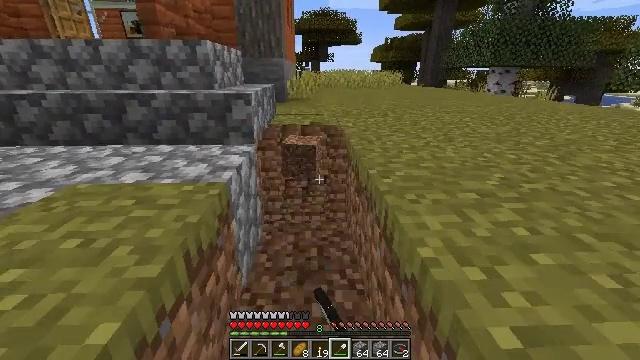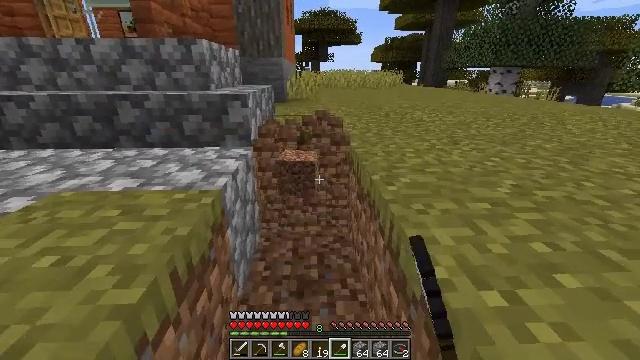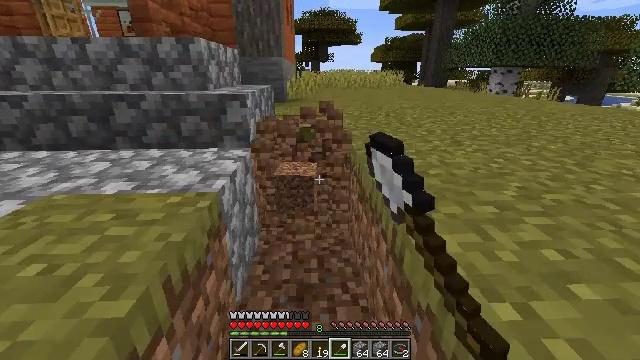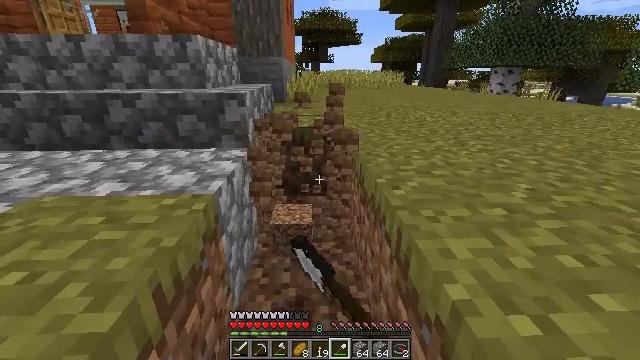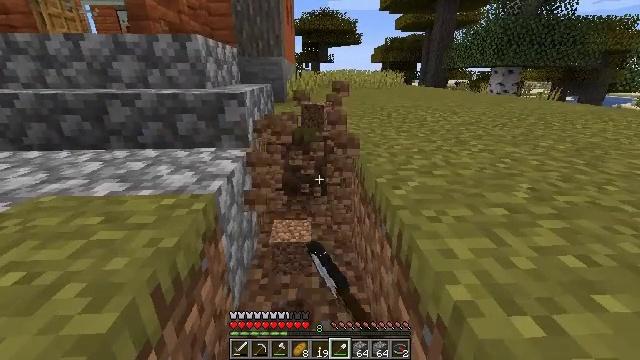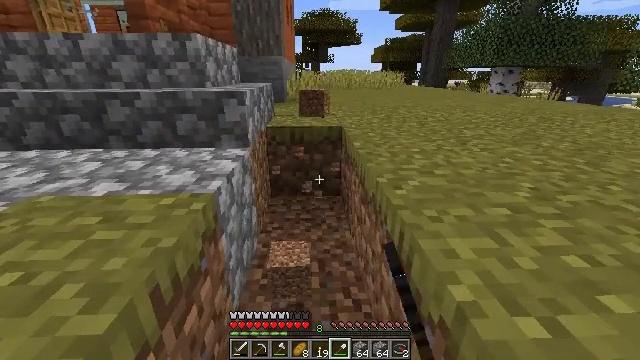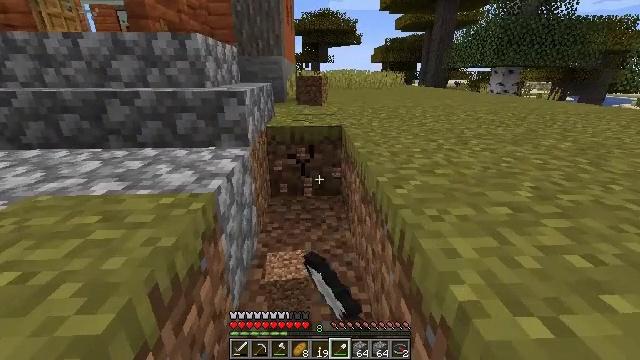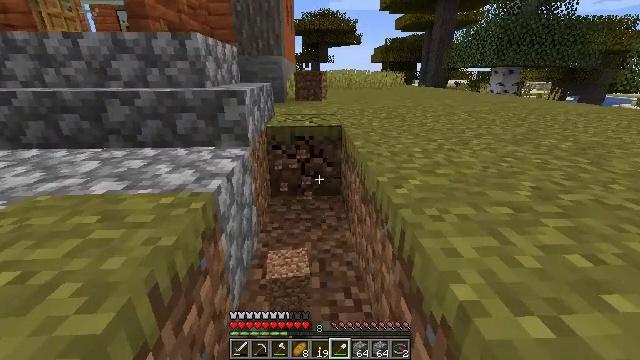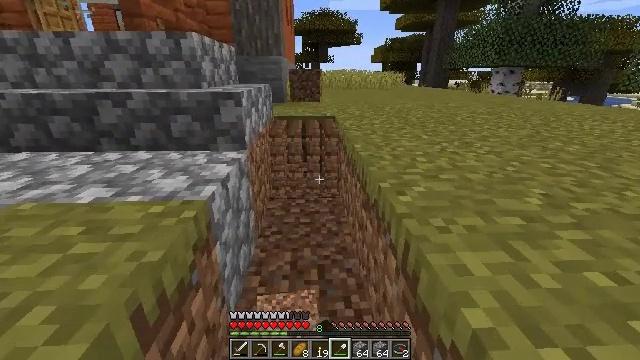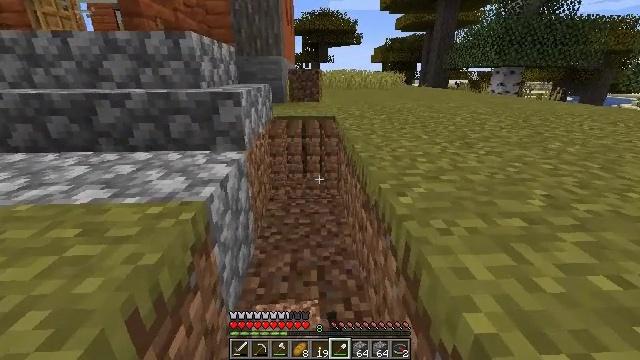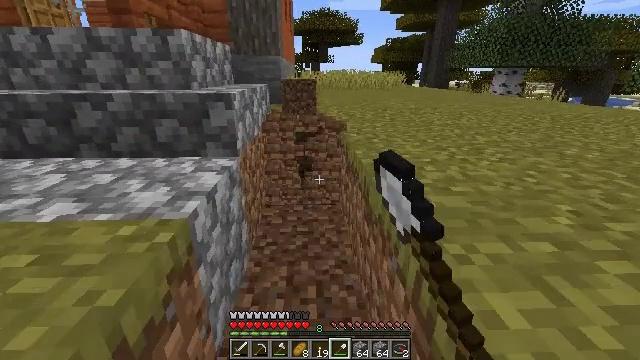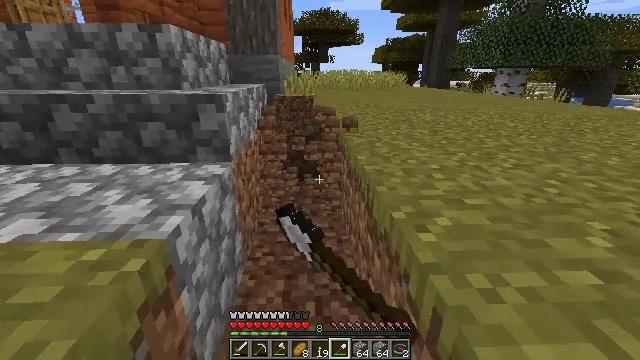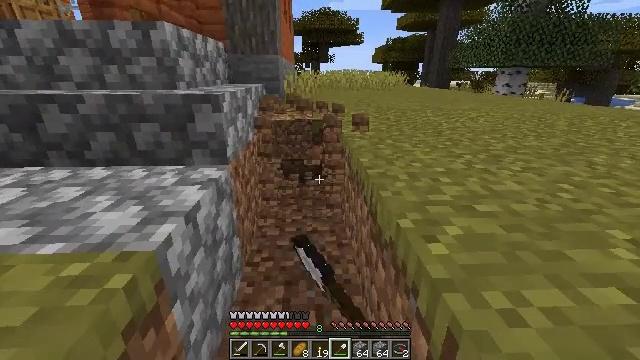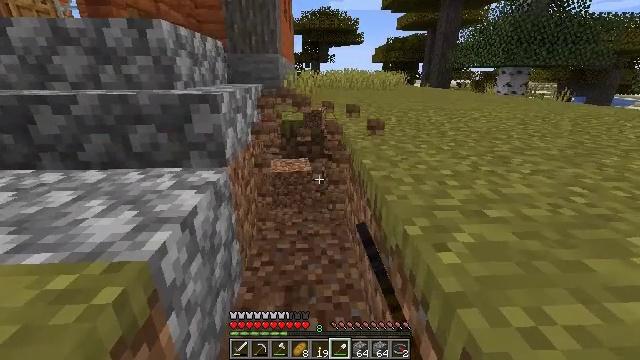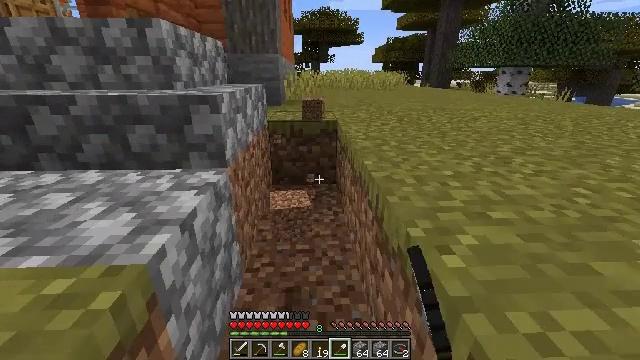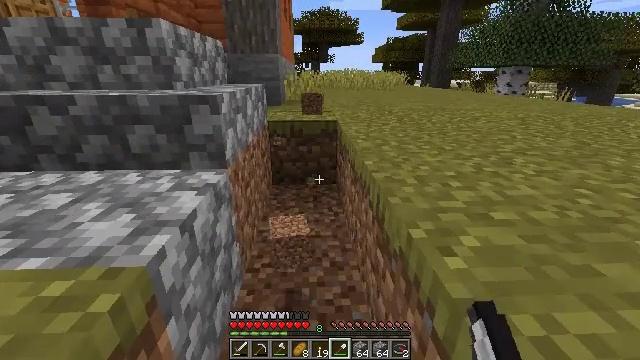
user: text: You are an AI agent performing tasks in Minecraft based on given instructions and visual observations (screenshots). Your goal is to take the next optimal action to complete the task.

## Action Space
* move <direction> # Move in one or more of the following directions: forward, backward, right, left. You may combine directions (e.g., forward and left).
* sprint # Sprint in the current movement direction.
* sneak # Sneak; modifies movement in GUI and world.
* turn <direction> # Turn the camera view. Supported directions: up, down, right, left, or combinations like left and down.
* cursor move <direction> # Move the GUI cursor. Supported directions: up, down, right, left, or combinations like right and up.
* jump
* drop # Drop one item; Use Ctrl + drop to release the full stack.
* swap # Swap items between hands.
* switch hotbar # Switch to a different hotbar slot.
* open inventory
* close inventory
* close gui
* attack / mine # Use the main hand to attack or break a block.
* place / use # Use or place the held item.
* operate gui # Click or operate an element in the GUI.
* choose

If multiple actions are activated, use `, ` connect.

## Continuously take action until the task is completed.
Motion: motion action
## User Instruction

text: Mine grass block from the ground.
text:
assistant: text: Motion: attack / mine
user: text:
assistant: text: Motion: attack / mine
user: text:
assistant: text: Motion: attack / mine
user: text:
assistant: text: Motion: attack / mine
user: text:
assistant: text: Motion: attack / mine
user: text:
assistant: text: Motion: attack / mine
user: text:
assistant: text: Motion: attack / mine
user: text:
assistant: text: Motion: move forward, attack / mine
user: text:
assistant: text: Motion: move forward, attack / mine
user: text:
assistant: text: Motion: move forward, attack / mine
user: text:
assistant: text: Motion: attack / mine
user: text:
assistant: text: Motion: no_op
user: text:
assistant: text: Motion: no_op
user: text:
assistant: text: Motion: no_op
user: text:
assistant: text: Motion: no_op
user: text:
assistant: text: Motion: no_op
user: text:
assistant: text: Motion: no_op
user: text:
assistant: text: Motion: no_op
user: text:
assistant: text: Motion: no_op
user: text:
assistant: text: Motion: no_op
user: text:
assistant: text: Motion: move forward, turn down
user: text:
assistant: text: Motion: move forward
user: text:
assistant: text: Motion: move forward
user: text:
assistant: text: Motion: move forward
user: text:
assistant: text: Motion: move forward
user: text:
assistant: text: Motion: move forward
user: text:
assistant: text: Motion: move forward
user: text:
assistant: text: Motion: move forward
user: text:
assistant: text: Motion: move forward, turn down
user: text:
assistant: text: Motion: move forward, turn left and down